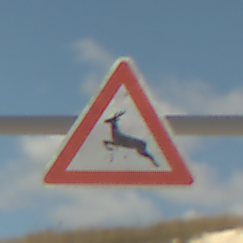
Verkehrszeichen: WildwechselRechts
Umgebung: Outdoor, Beach
Tageszeit: Midday
Wetter: PartlyCloudy
Licht: Natural
Jahreszeit: NotSpecified
Kontrast: HighContrast